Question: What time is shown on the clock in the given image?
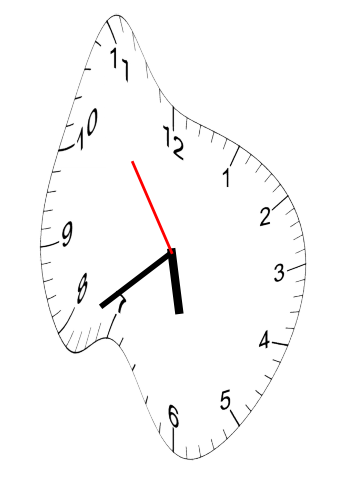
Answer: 05:38:54